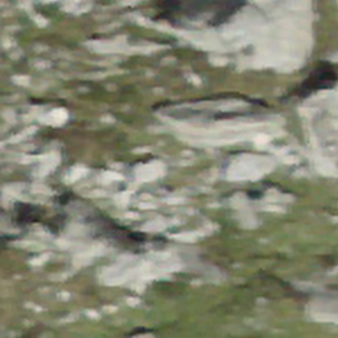
Label: bouldering_area